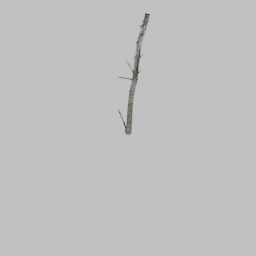
Label: nature